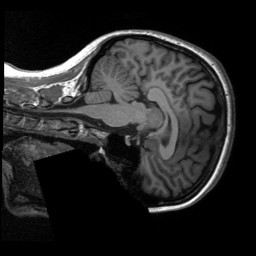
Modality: T1w
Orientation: sagittal
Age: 29
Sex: female
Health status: healthy
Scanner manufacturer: siemens
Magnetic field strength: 3 T
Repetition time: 2.3 s
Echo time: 0.00229 s